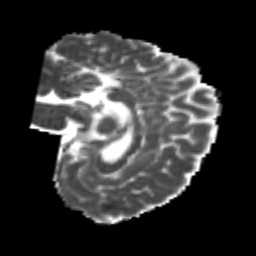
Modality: MD
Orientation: sagittal
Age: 23
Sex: female
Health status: healthy
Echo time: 0.074 s